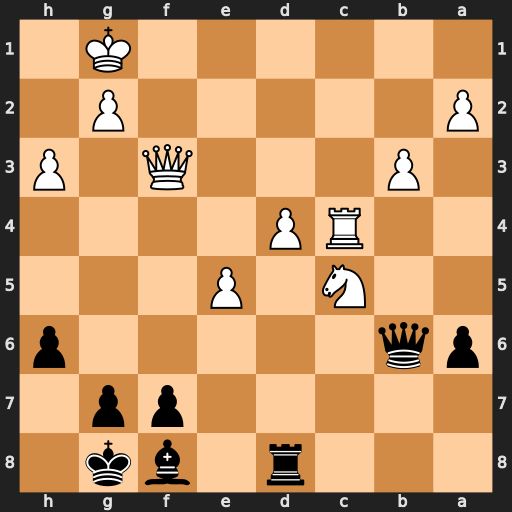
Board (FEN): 3r1bk1/5pp1/pq5p/2N1P3/2RP4/1P3Q1P/P5P1/6K1
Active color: b
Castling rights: -
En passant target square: -
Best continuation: Rxd4 Rxd4 Bxc5 Qa8+ Kh7 Kh2 Bxd4